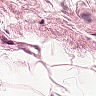
Metastatic tissue present: no